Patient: sex F, age 46
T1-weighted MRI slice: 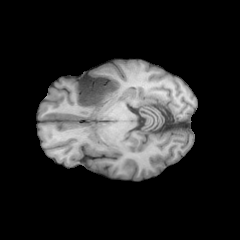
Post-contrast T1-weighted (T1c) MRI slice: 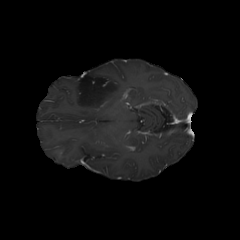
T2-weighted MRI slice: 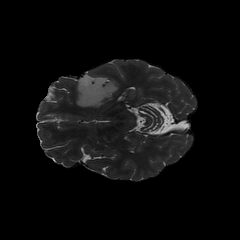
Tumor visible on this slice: yes
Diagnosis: Astrocytoma, IDH-mutant
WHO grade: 2